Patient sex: M
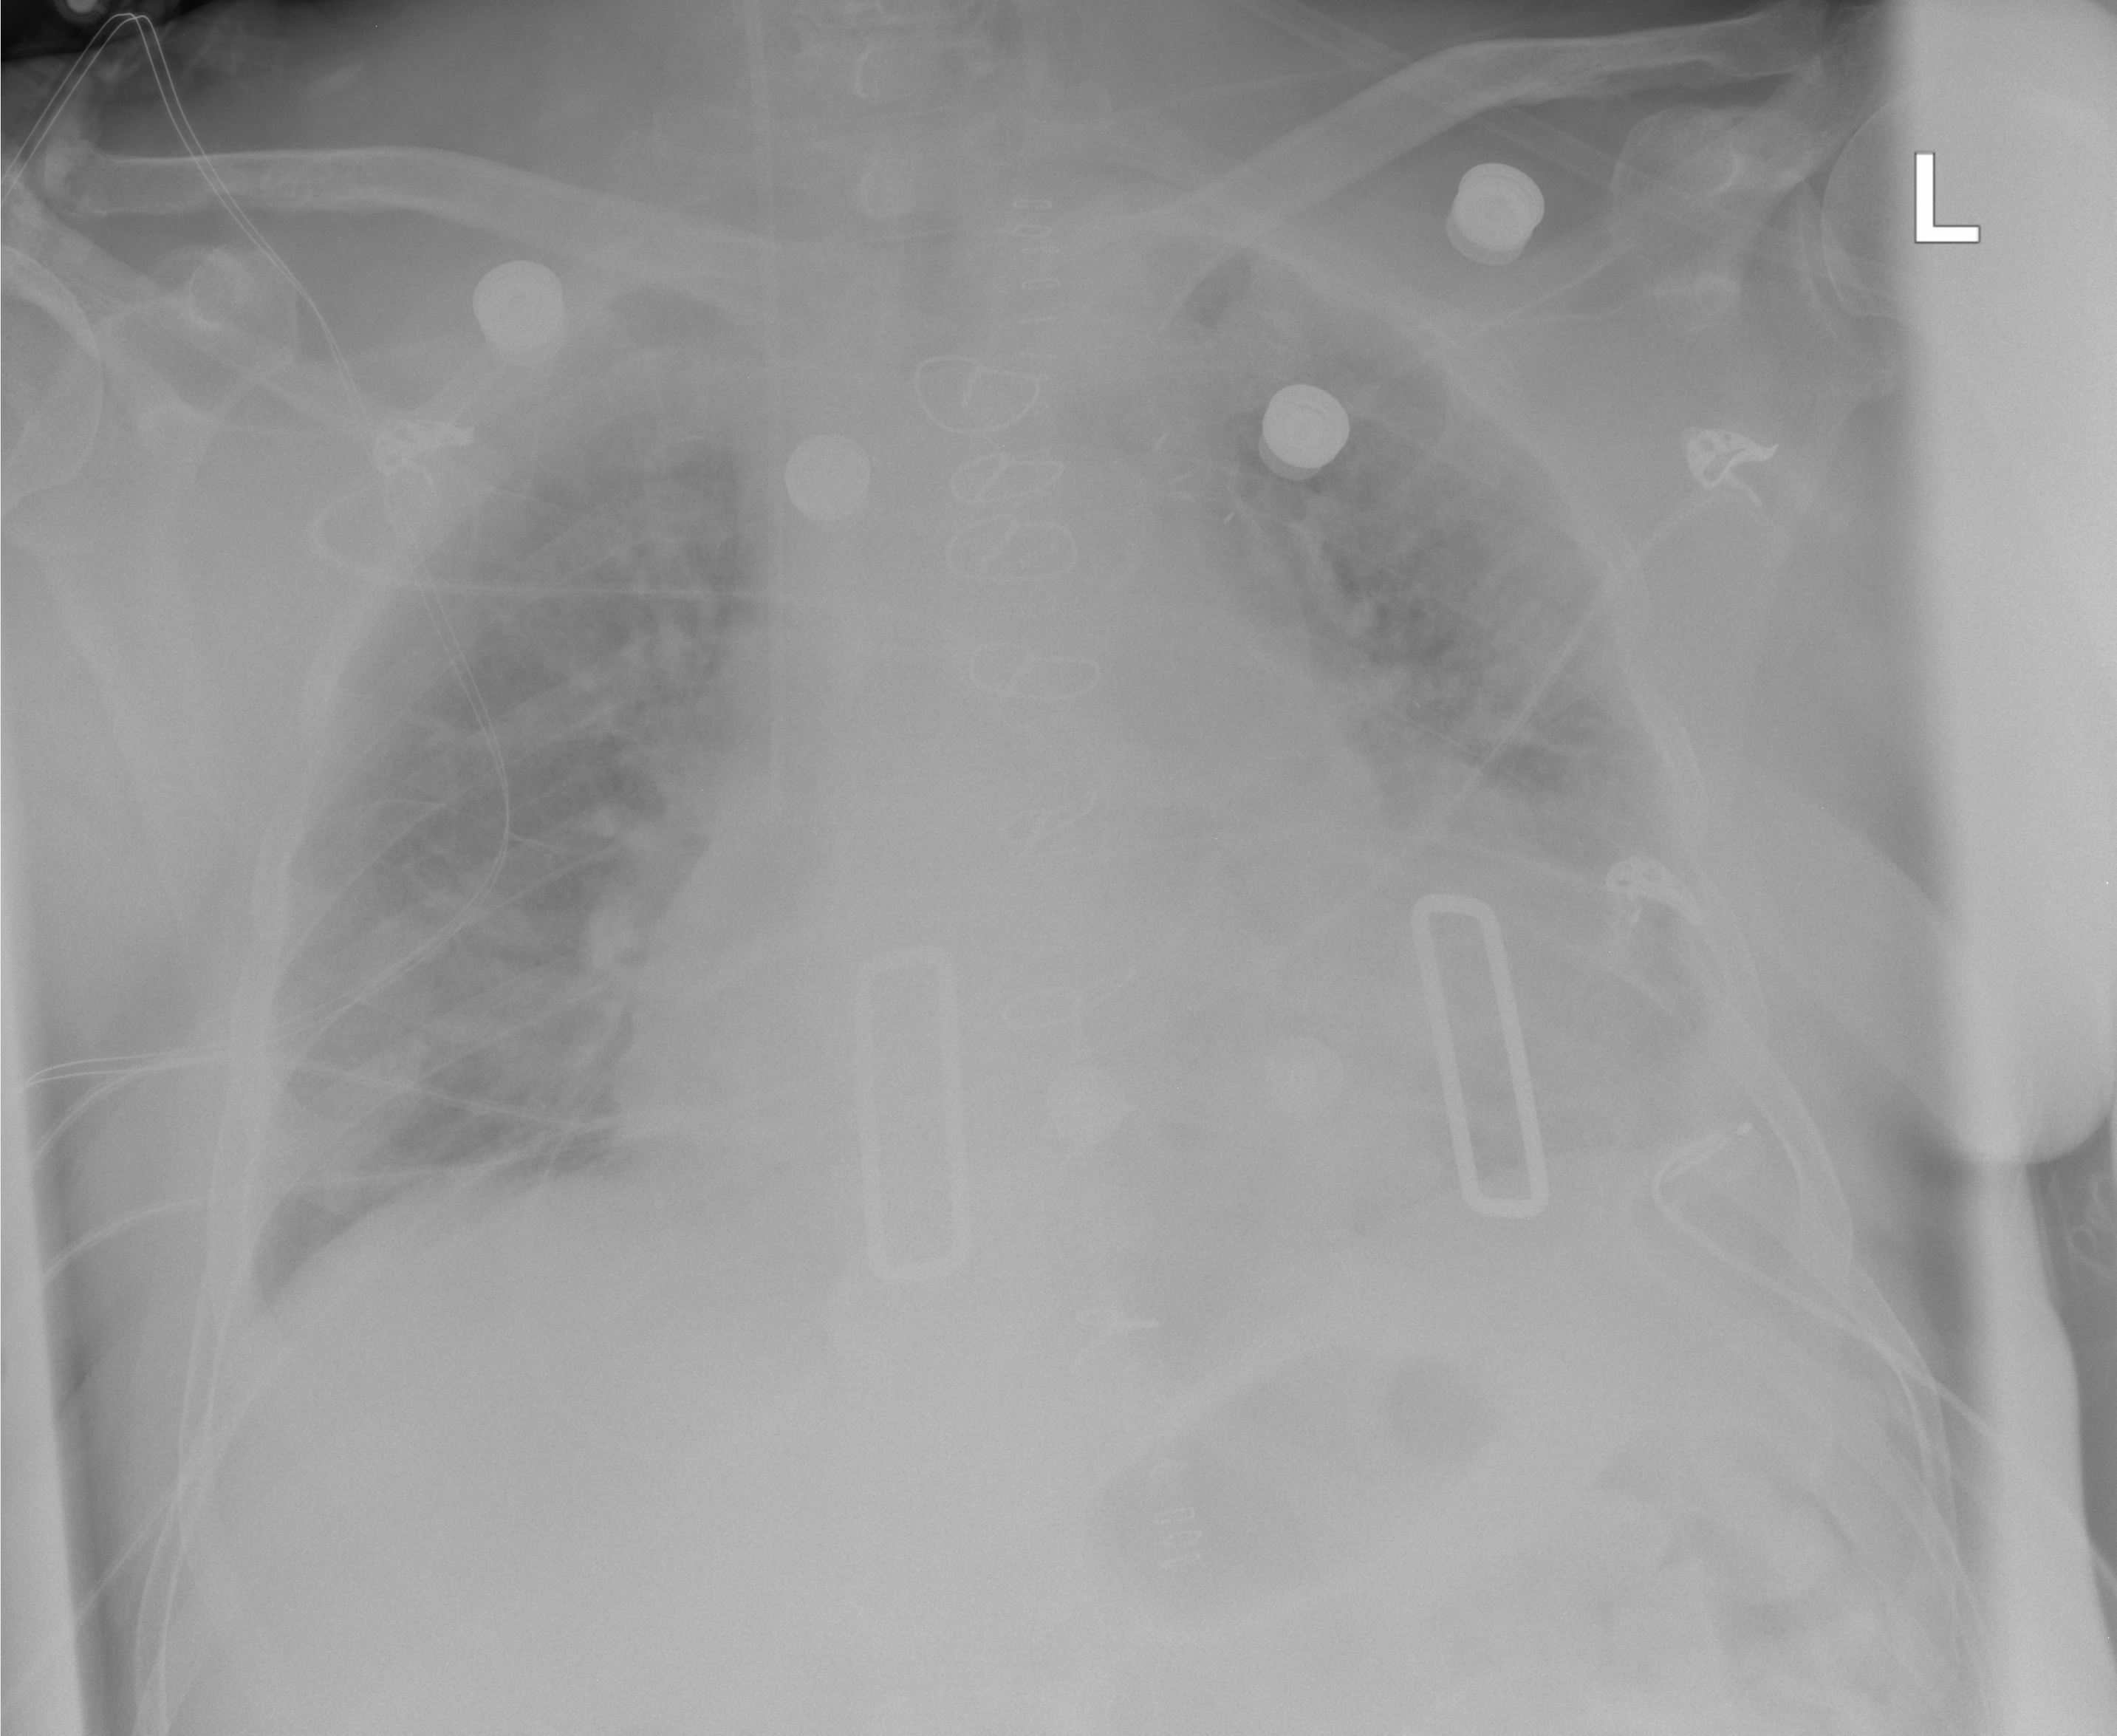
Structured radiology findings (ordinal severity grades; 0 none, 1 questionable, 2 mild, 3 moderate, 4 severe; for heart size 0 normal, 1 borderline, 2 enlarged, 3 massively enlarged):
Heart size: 2
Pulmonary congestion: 3
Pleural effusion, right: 0
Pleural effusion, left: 2
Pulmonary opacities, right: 2
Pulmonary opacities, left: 2
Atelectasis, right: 0
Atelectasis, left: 0